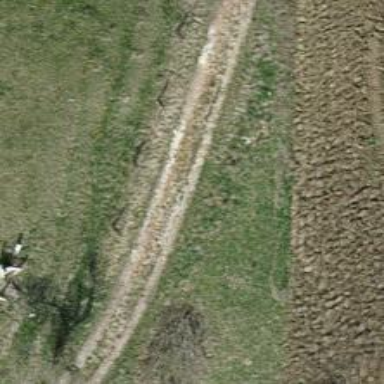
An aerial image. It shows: Track on the ground with grade3 tracktype.